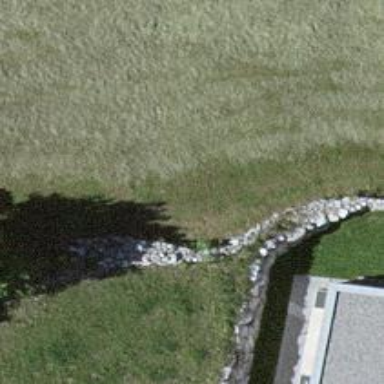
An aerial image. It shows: Wall made of dry stone.